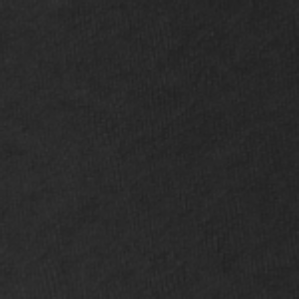
Label: frost